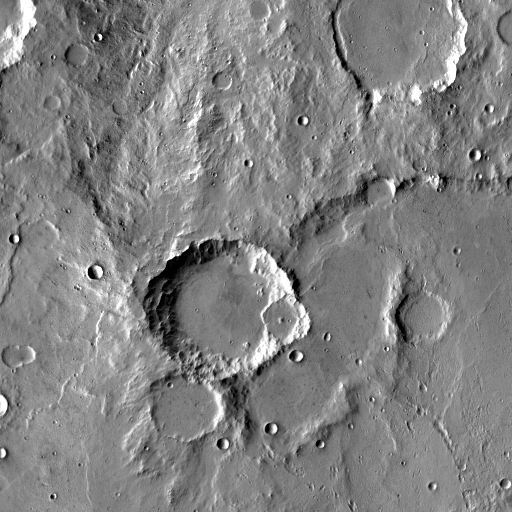
Crater classes present: Background, Other, Buried, Secondary